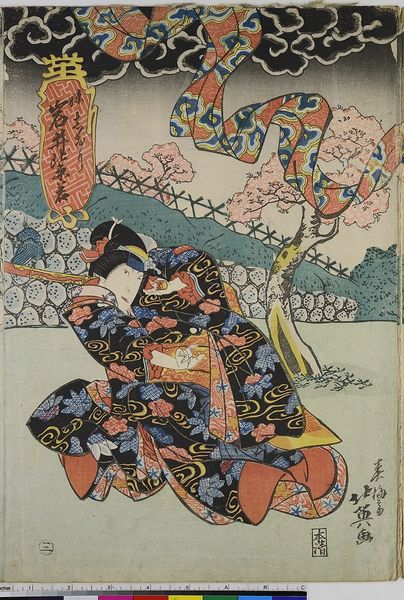
Titel: Der Schauspieler Iwai Shijaku als Imoto Shiori
Künstler: Shunbaisai Hokuei
Standort: Hamburg
Institution: Museum für Kunst und Gewerbe Hamburg
Schlagwörter: baum, bunt, zeichnung, zaun, theater, holzschnitt, japan, druckgraphik, druckgrafik, zeit, schauspieler, farbholzschnitt, schauspielerin, kimono, kabuki, edo, reproduktionen, druckerzeugnisse, theateraufführung, ukiyo